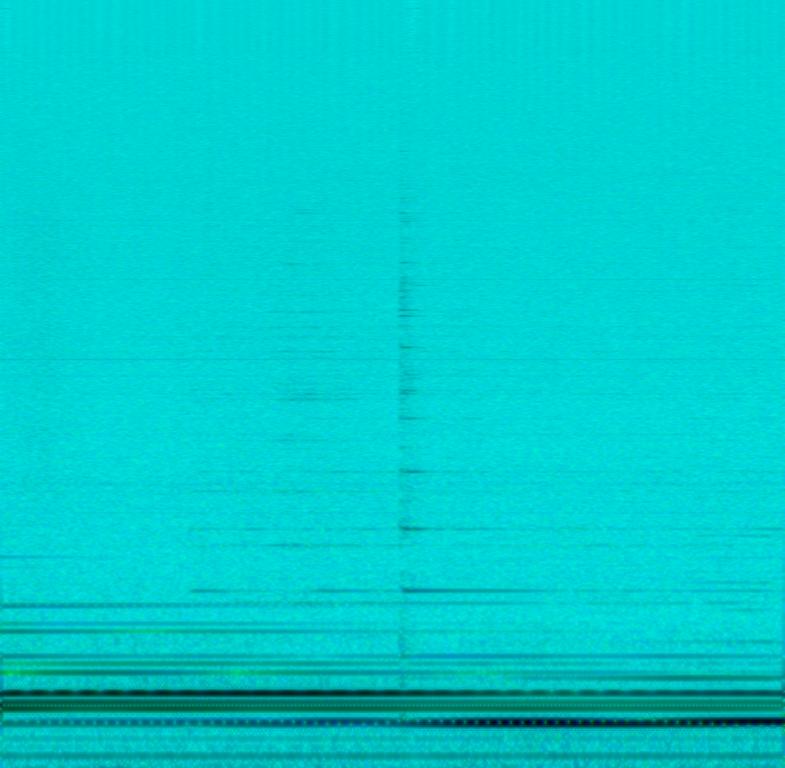
Someone is playing various singing bowls. From low sounding ones to high sounding ones creating a melody. This song may be playing in a meditation session.